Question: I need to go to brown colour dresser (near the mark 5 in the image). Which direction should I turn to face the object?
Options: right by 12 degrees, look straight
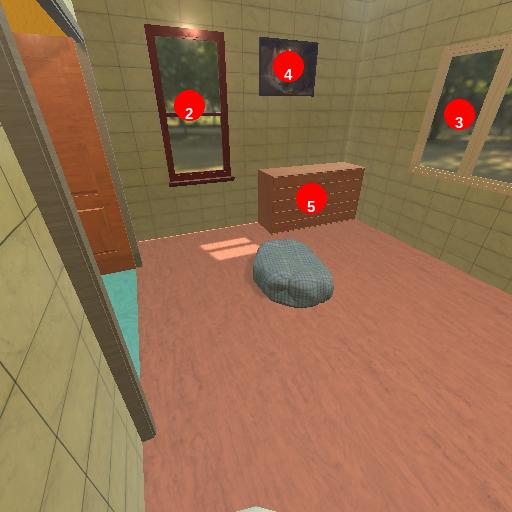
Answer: right by 12 degrees